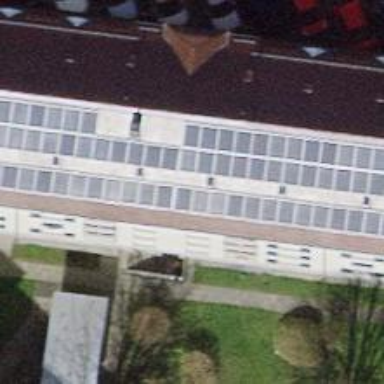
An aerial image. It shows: Solar photovoltaic panel generator.